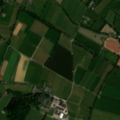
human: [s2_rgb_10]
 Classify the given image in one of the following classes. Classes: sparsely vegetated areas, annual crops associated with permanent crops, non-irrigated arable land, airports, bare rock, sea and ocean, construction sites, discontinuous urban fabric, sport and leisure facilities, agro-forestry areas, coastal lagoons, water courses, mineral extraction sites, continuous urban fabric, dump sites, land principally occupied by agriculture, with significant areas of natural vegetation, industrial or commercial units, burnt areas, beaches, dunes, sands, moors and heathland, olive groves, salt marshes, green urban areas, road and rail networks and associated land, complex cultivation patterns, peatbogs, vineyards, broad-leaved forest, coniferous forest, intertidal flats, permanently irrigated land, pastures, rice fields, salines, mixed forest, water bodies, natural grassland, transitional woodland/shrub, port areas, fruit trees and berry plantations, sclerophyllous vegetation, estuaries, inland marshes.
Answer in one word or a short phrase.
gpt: non-irrigated arable land, pastures